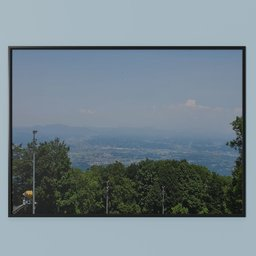
Label: decoration